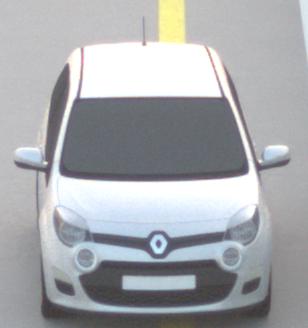
Make: Renault
Model: Twingo 1.2 LEV 16V 75
Detailed model: Twingo (II)
Model produced from: 2012/01
Model produced until: 2014/07
Doors: 3
Color: white
Road condition: dry road
Daytime: dawn
Contrast: low contrast